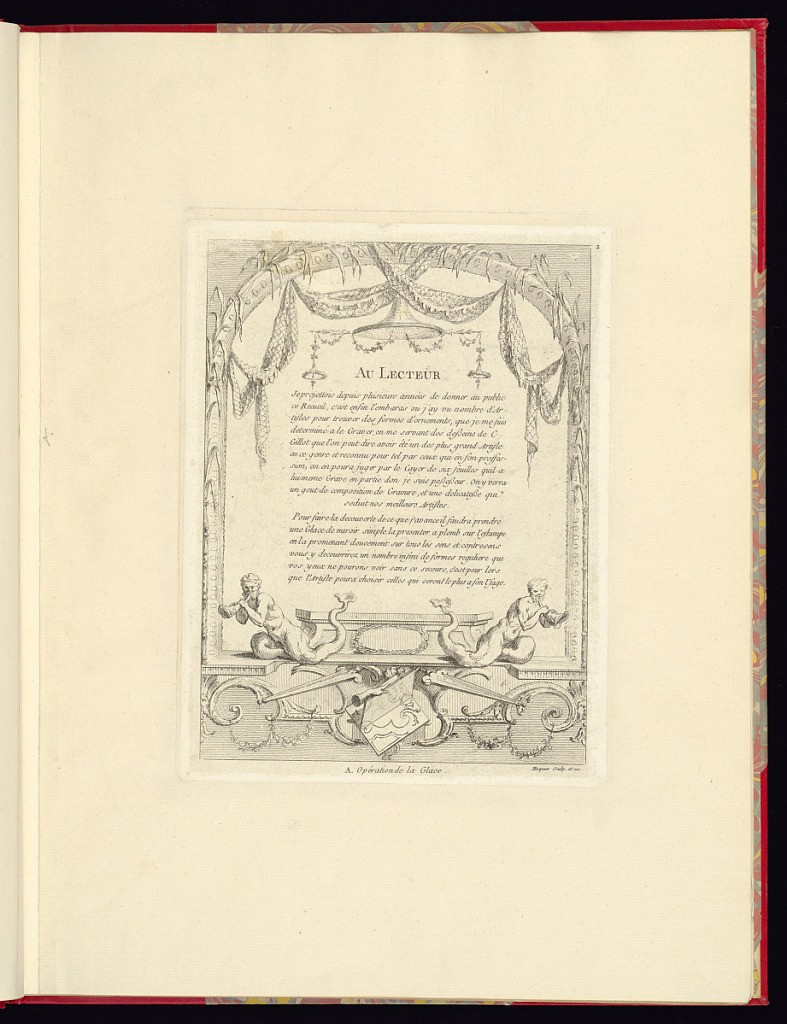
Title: AU LECTEUR
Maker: Claude Gillot, French, 1673–1722
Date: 1749–61
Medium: Etching and engraving on laid paper
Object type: Print
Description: Engraved text addressed to the reader explaining the origin and purpose of the series of bifurcated arabesque/ grotesque ornament panel designs. The text is framed by an arch with netting and reeds, with a base at the bottom flanked by two mermen blowing horns. Below in the center is one of the prints with a hand holding a mirror in the center to illustrate the intended use of the bifurcated designs (two per page). With rinceaux, fleurons, c-scrolls, and festoons of flowers below. The plate is titled, numbered, and signed.